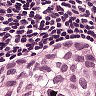
Metastatic tissue present: yes